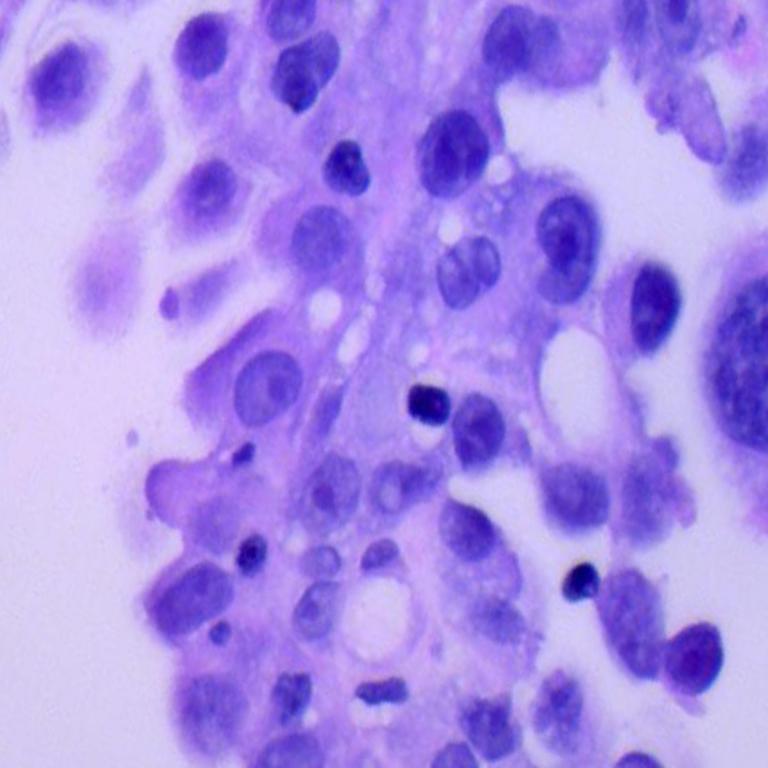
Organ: lung
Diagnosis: adenocarcinomas